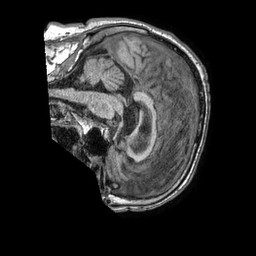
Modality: T1w
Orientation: sagittal
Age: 76
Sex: male
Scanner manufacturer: philips
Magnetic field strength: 1.5 T
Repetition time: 0.00758 s
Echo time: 0.003441 s